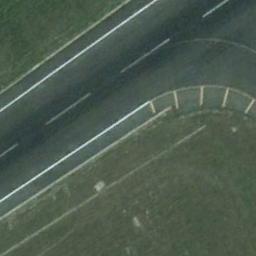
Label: runway